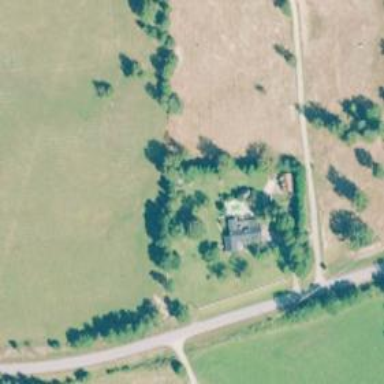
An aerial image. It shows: Simple house.